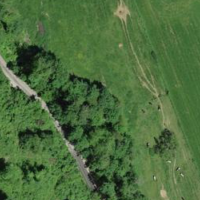
EUNIS habitat code: 24
Species observed at this site:
Milvus milvus